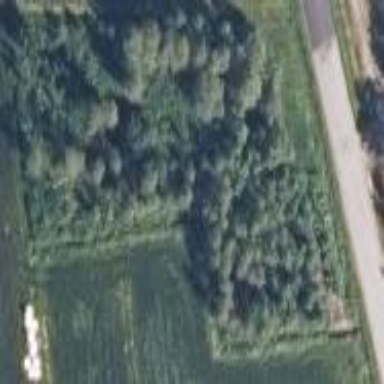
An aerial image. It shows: Forest area.